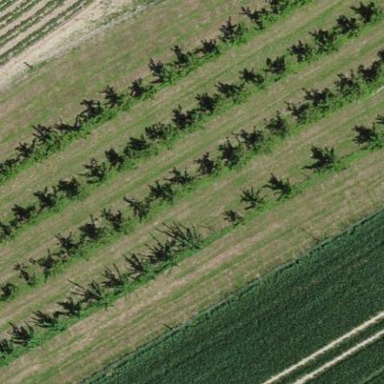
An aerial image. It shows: Orchard.